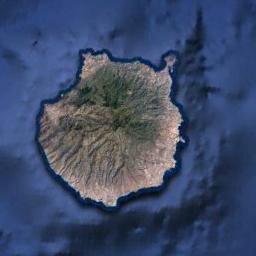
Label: island